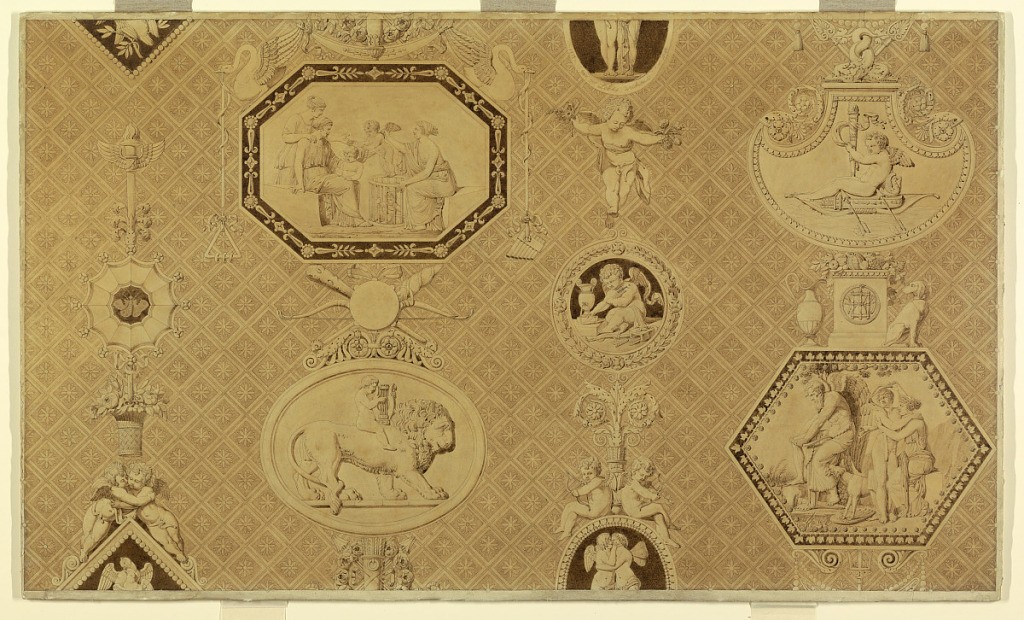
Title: Design for Toile de Jouy: La Marchande d'Amours (The Cupid Seller)
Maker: Hippolyte Le Bas, French, 1782–1867
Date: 1817–18
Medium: Pen and brown ink, brush and brown wash over traces of graphite on cream laid paper mounted on board
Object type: Drawing
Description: Printed cotton textile design with four vertical rows of  cameo medallions (octagonal, oval, circular, hexagonal, etc.) each displaying a classicized scene against a pattern of rosettes within a diamond grid.   Above center to the left, the "Merchant of Love" (which gives the piece its name) is in the octagonal medallion: a seated woman, at the right, grasps a cupid by its wings to remove it from its cage to show to the two women at the left.  This medallion is surmounted by a pair of swans; one holding a panpipe, the other a triangle on a ribbon dangling from its beak.   Beneath, is a "cameo relief" of the infant Hercules riding a lion.  At the upper right, a cupid sails on a boat made of his quiver and bow,  with arrows for oars, and his torch as the mast.  At the lower right (within a hexagon), Venus consoles the youth Cupid, while Time breaks his bow.  At the left, a butterfly (symbol of Psyche), above a flower basket, which is above a pair of embracing cupids.  To the right of lower center: fragmented image of Cupid and Psyche embracing.    Medallion dimensions (including respective borders):  Cupid Seller  19.5 x 26 cm (7 5/8 x 10 3/16 in.); Time breaking Cupid's bow  19.5 x 26 cm (7 5/8 x 10 3/16 in.); Cupid on "Bow/boat" 16.5 x 22 cm (6 1/2 x 8 5/8 in.); infant Hercules/lion 17.2 x 22 cm (6 3/4 x 8 5/8 in.); Cupid sharpening arrows 13 cm diameter (5 1/16 in.); butterfly, without border, c. 4.5 cm diameter (1 3/4 in. diameter).